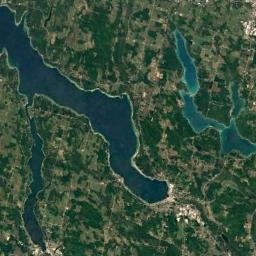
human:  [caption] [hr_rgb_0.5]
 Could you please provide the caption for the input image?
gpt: There are several scattered trees in the middle of this wetland .

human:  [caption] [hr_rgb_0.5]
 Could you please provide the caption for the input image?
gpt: There are many different areas of water surrounded by wetlands .

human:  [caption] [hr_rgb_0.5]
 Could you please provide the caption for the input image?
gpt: The wetland consists of dry and green plants and water .

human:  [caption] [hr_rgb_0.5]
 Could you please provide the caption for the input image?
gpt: There is a large land mixed with green and brown in the river in a wetland .

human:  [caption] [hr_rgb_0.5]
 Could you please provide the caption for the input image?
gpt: There are many green areas and some water areas on the wetland .